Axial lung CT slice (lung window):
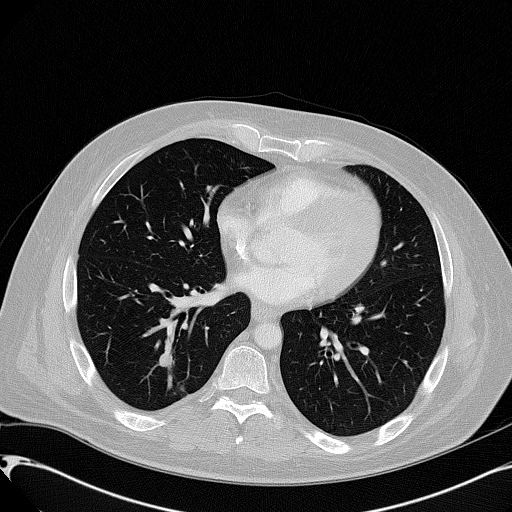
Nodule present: yes
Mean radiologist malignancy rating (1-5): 4.5